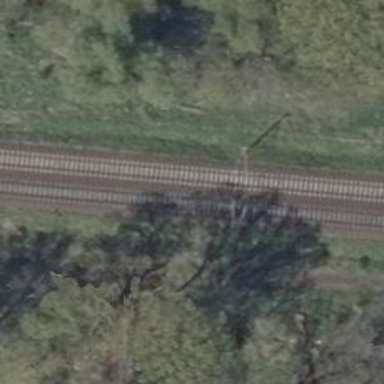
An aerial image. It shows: Milestone along the railway with catenary mast.